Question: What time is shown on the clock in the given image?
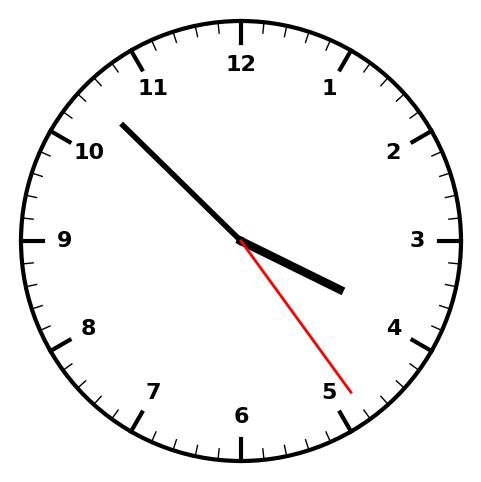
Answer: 03:52:24